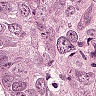
Metastatic tissue present: yes